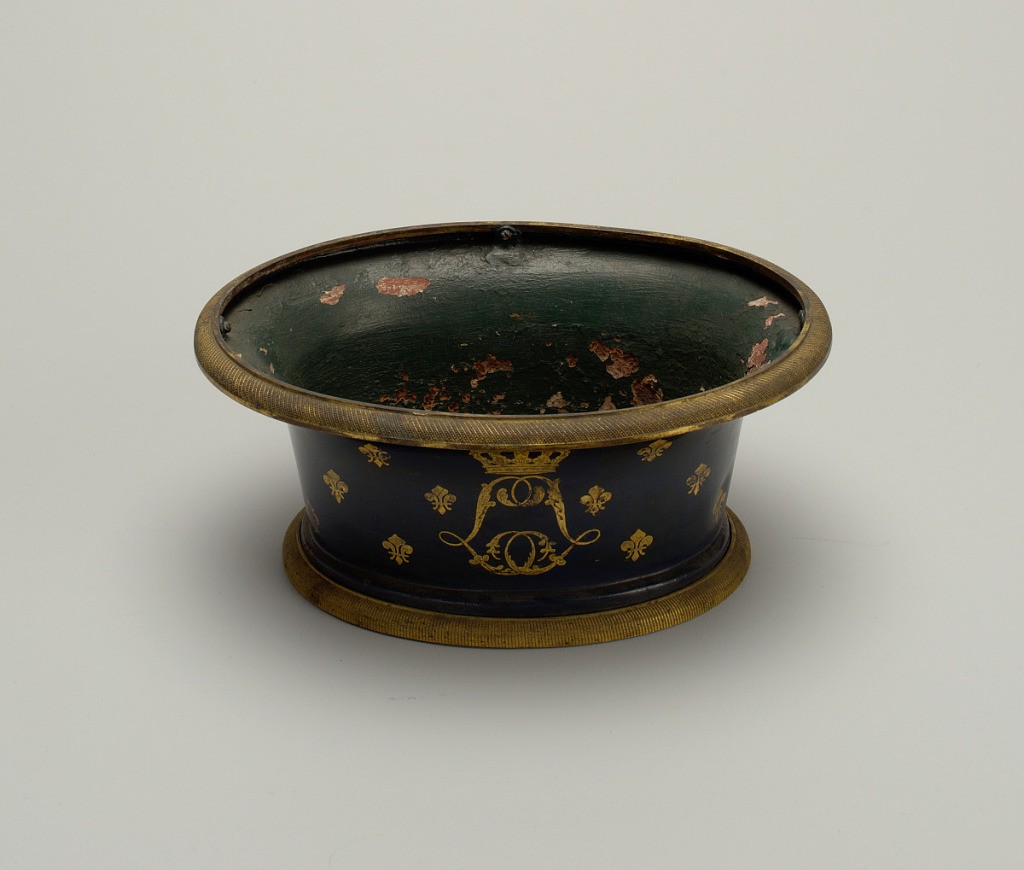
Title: Jardiniere
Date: ca. 1820
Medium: Painted tôle, brass
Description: Oval, with straight sides and everted lip. Outside painted dark teal, with gilt interlacing double L, crowned, and scattered fleur-de-lis. Inside painted green. Foot and rim mounted in ribbed brass.